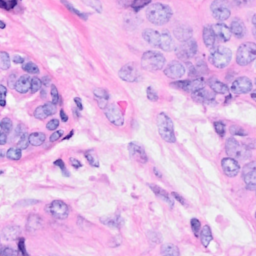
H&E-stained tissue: Breast